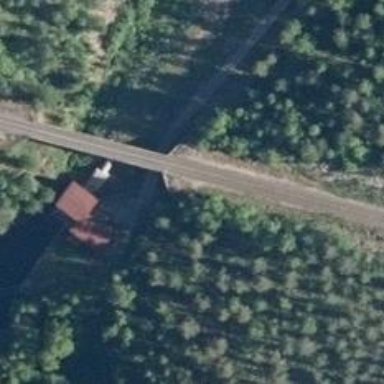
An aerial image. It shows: Continuous rail track.